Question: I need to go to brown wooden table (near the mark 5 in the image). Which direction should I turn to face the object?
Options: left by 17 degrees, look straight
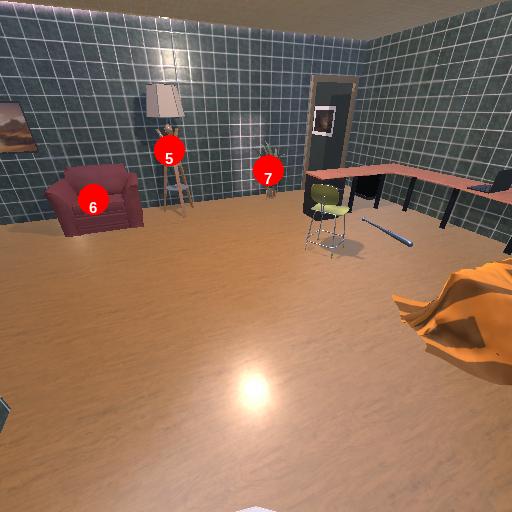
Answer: left by 17 degrees